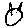
Label: cat